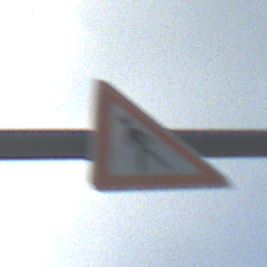
Verkehrszeichen: FussgaengerRechts
Umgebung: Outdoor, Suburban
Tageszeit: MorningAfternoon
Wetter: PartlyCloudy
Licht: Natural
Jahreszeit: NotSpecified
Kontrast: LowContrast